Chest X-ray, PA view. Patient: 22 years old, sex M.
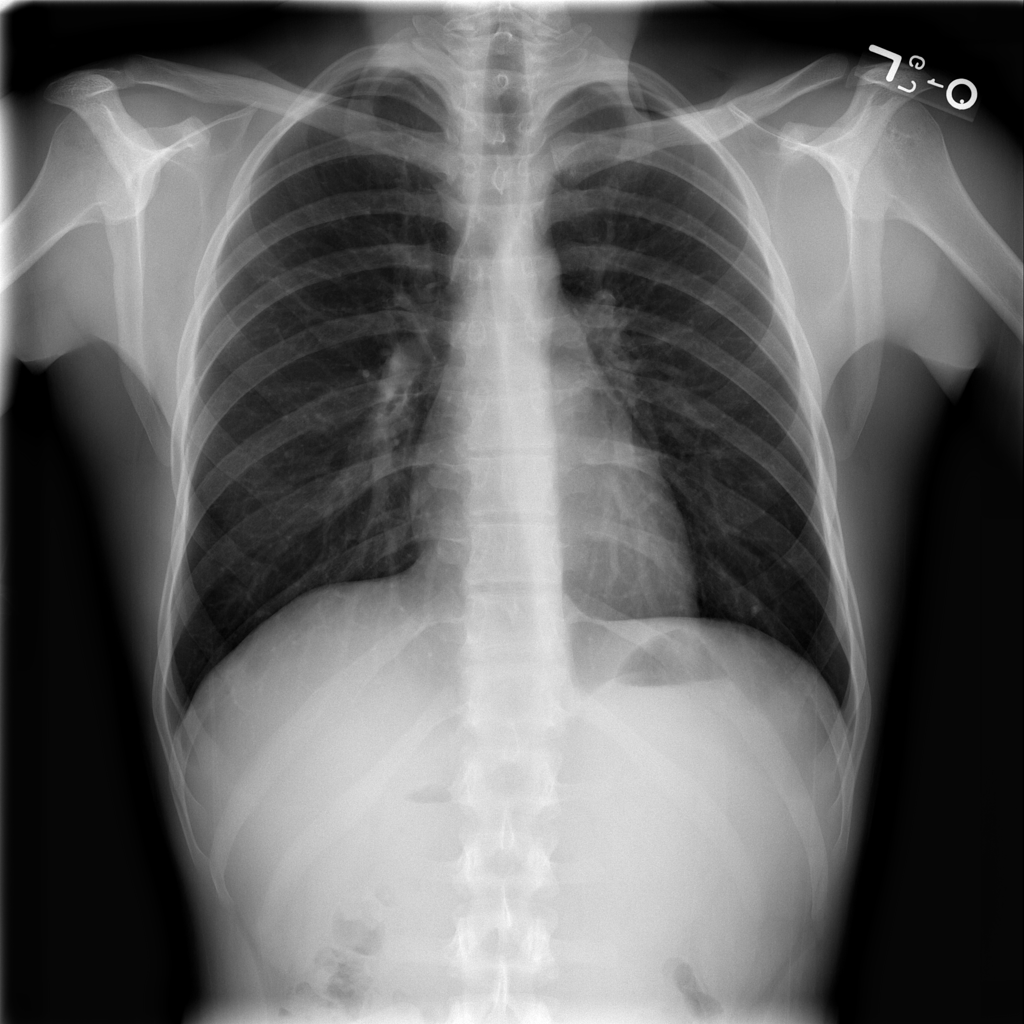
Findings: No Finding